【题型】解答题　【知识点】解析几何　【难度】hard
在平面直角坐标系 $xOy$ 中，已知椭圆 $\Gamma:\frac{x^2}{5}+\frac{y^2}{4}=1$，$F_1,F_2$ 是其左、右焦点，过椭圆 $\Gamma$ 右焦点 $F_2$ 的直线 $PQ$ 交椭圆于 $P,Q$ 两点。

(1) 若 $\overrightarrow{PF_1}\cdot\overrightarrow{PF_2}=3$，求点 $P$ 的坐标；

(2) 若 $\triangle F_1PQ$ 的面积为 $\frac{40}{21}$，求直线 $PQ$ 的方程；

(3) 设直线 $l$ 与椭圆 $\Gamma$ 交于 $A,B$ 两点，$M$ 为线段 $AB$ 的中点。当 $k_{OM}\cdot k_{AB}=k_{OA}\cdot k_{OB}$ 时，$\triangle OAB$ 的面积是否为定值？如果是，请求出这个定值；如果不是，请说明理由。
【解答】
\vspace{0.5em}
\textbf{【答案】}
(1) $P(0,2)$ 或 $P(0,-2)$；

(2) $x-2y-1=0$ 或 $x+2y-1=0$；

(3) $\triangle OAB$ 的面积为定值，该定值为 $\sqrt{5}$。

\vspace{0.5em}
\textbf{【分析】}
(1) 利用向量数量积的坐标表示计算可得 $P(0,2)$ 或 $P(0,-2)$；

(2) 设直线 $PQ$ 的方程为 $x=my+1$，联立直线 $PQ$ 与椭圆方程根据韦达定理计算可得
$S_{\triangle F_1PQ}=\frac{8\sqrt{5}\sqrt{m^2+1}}{4m^2+5}=\frac{40}{21}$，可得直线 $PQ$ 的方程；

(3) 利用点差法计算可得 $k_{OA}\cdot k_{OB}=-\frac{4}{5}$，设直线 $AB$ 的方程为 $y=kx+b$，联立椭圆方程并根据韦达定理可得 $2b^2=5k^2+4$，再根据弦长公式以及点到直线距离可得 $S_{\triangle OAB}=\frac{1}{2}\times\sqrt{1+k^2}\frac{\sqrt{40(5k^2+4)}}{5k^2+4}\times\frac{|b|}{\sqrt{1+k^2}}=\sqrt{5}$。

\vspace{0.5em}
\textbf{【解析】}
(1) 易知 $F_1(-1,0),F_2(1,0)$，设点 $P(x_0,y_0)$，

可得 $\frac{x_0^2}{5}+\frac{y_0^2}{4}=1$，可得 $y_0^2=4\left(1-\frac{x_0^2}{5}\right)$，

则 $\overrightarrow{PF_1}=(-1-x_0,-y_0),\overrightarrow{PF_2}=(1-x_0,-y_0)$，

所以 $\overrightarrow{PF_1}\cdot\overrightarrow{PF_2}=x_0^2-1+y_0^2=x_0^2-1+4\left(1-\frac{x_0^2}{5}\right)=\frac{x_0^2}{5}+3=3$，解得 $x_0=0$，

可得 $y_0=\pm 2$，

即 $P(0,2)$ 或 $P(0,-2)$。

(2) 设直线 $PQ$ 的方程为 $x=my+1$，$P(x_P,y_P),Q(x_Q,y_Q)$，

联立
\[
\begin{cases}
\frac{x^2}{5}+\frac{y^2}{4}=1 \\
x=my+1
\end{cases}
\]
并整理可得 $(4m^2+5)y^2+8my-16=0$，

所以 $y_P+y_Q=\frac{-8m}{4m^2+5},y_Py_Q=\frac{-16}{4m^2+5}$，

易知 $\triangle F_1PQ$ 的面积为 $S_{\triangle F_1PQ}=\frac{1}{2}|F_1F_2||y_P-y_Q|=|y_P-y_Q|=\sqrt{(y_P+y_Q)^2-4y_Py_Q}=\sqrt{\left(\frac{-8m}{4m^2+5}\right)^2+\frac{64}{4m^2+5}}$
$=\frac{8\sqrt{5}\sqrt{m^2+1}}{4m^2+5}=\frac{40}{21}$，

解得 $m^2=4$，即 $m=\pm 2$；

所以直线 $PQ$ 的方程为 $x-2y-1=0$ 或 $x+2y-1=0$。

(3) 根据题意可知直线 $AB$ 的斜率存在，

设直线 $AB$ 的方程为 $y=kx+b$，$A(x_1,y_1),B(x_2,y_2)$，则 $M\left(\frac{x_1+x_2}{2},\frac{y_1+y_2}{2}\right)$，如下图所示：

易知
\[
\begin{cases}
\frac{x_1^2}{5}+\frac{y_1^2}{4}=1 \\
\frac{x_2^2}{5}+\frac{y_2^2}{4}=1
\end{cases}
\]
两式相减可得 $\frac{y_1+y_2}{x_1+x_2}=-\frac{4(x_1-x_2)}{5(y_1-y_2)}$；

由 $k_{OM}=\frac{y_1+y_2}{x_1+x_2},k_{AB}=\frac{y_1-y_2}{x_1-x_2}$，所以可得 $\frac{y_1+y_2}{x_1+x_2}=k_{OM}=-\frac{4(x_1-x_2)}{5(y_1-y_2)}=-\frac{4}{5k_{AB}}$，

即 $k_{OM}\cdot k_{AB}=-\frac{4}{5}$，又 $k_{OM}\cdot k_{AB}=k_{OA}\cdot k_{OB}$，可得 $k_{OA}\cdot k_{OB}=\frac{y_1}{x_1}\cdot\frac{y_2}{x_2}=\frac{y_1y_2}{x_1x_2}=-\frac{4}{5}$；

即 $\frac{(kx_1+b)(kx_2+b)}{x_1x_2}=\frac{k^2x_1x_2+kb(x_1+x_2)+b^2}{x_1x_2}=-\frac{4}{5}$，

联立
\[
\begin{cases}
\frac{x^2}{5}+\frac{y^2}{4}=1 \\
y=kx+b
\end{cases}
\]
整理可得 $(5k^2+4)x^2+10kbx+5b^2-20=0$，

$\Delta=(10kb)^2-4(5k^2+4)(5b^2-20)=400k^2-80b^2+320>0$，可得 $b^2<5k^2+4$；

可得 $x_1+x_2=\frac{-10kb}{5k^2+4},x_1x_2=\frac{5b^2-20}{5k^2+4}$；

所以 $\frac{k^2\times\frac{5b^2-20}{5k^2+4}+kb\left(\frac{-10kb}{5k^2+4}\right)+b^2}{\frac{5b^2-20}{5k^2+4}}=-\frac{4}{5}$，

整理可得 $\frac{4(b^2-5k^2)}{5(b^2-4)}=-\frac{4}{5}$，即 $2b^2=5k^2+4$；

易知 $|AB|=\sqrt{1+k^2}\sqrt{(x_1+x_2)^2-4x_1x_2}=\sqrt{1+k^2}\sqrt{\left(\frac{-10kb}{5k^2+4}\right)^2-4\times\frac{5b^2-20}{5k^2+4}}$
$=\sqrt{1+k^2}\frac{\sqrt{400k^2-80b^2+320}}{5k^2+4}=\sqrt{1+k^2}\frac{\sqrt{40(5k^2+4)}}{5k^2+4}$；

原点 $O(0,0)$ 到直线 $AB$ 的距离为 $d=\frac{|b|}{\sqrt{1+k^2}}$，

所以 $\triangle OAB$ 的面积为 $S_{\triangle OAB}=\frac{1}{2}|AB|d=\frac{1}{2}\times\sqrt{1+k^2}\frac{\sqrt{40(5k^2+4)}}{5k^2+4}\times\frac{|b|}{\sqrt{1+k^2}}=\frac{|b|\sqrt{10\times 2b^2}}{2b^2}=\sqrt{5}$；

所以 $\triangle OAB$ 的面积为定值，该定值为 $\sqrt{5}$。

\vspace{0.5em}
\textbf{【点睛】} 关键点点睛：本题关键在于根据弦中点问题利用点差法表示出斜率关系，再根据弦长公式和韦达定理表示出面积公式，化简即可得出结论。

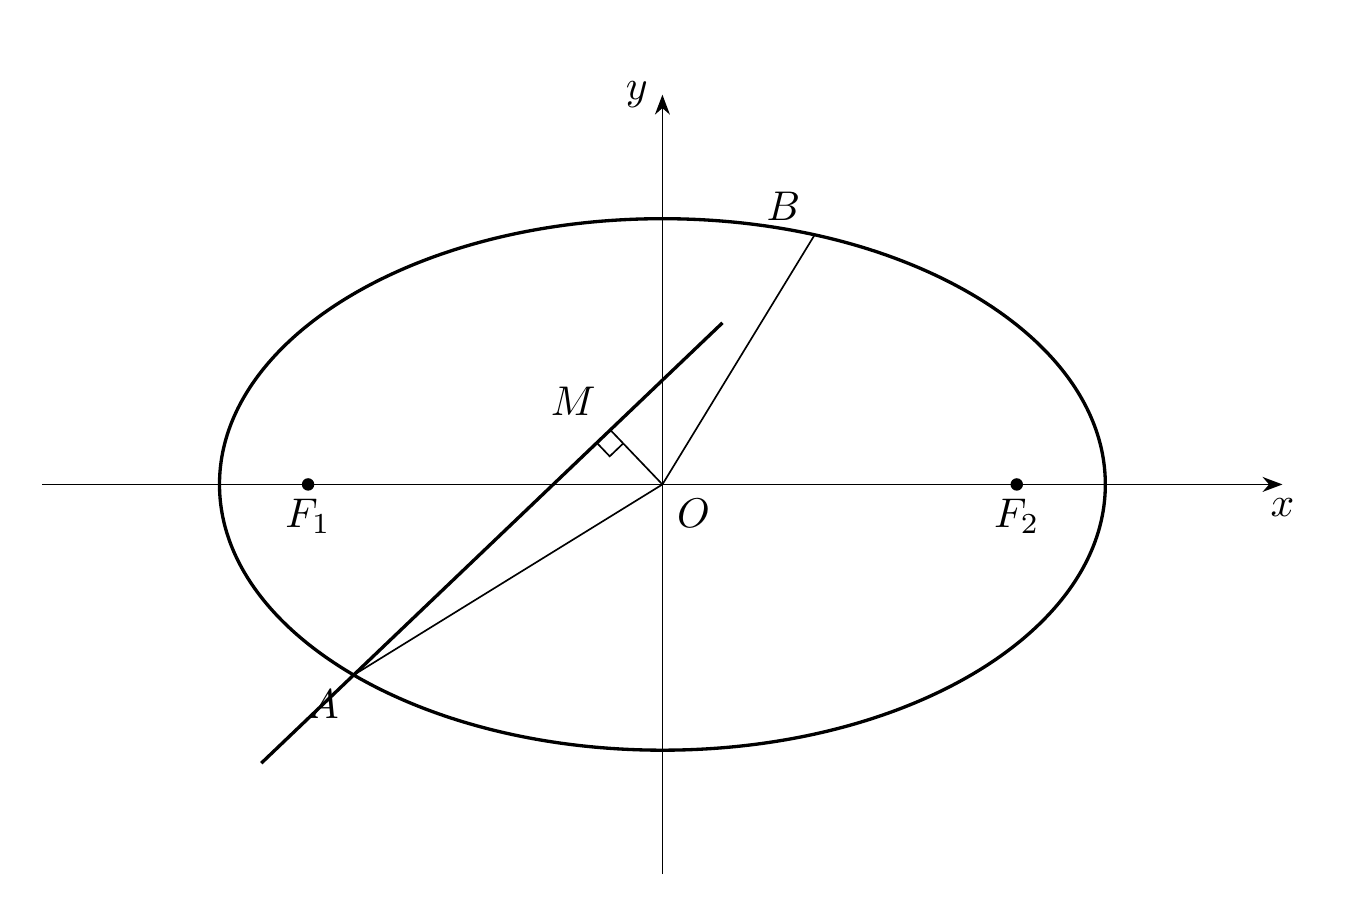